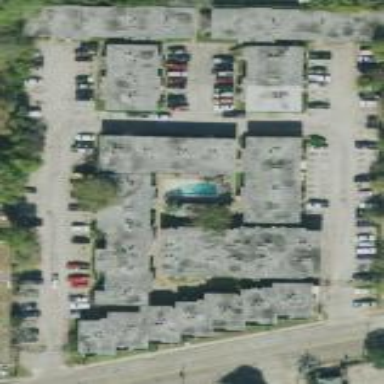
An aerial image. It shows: Residential area with apartments.